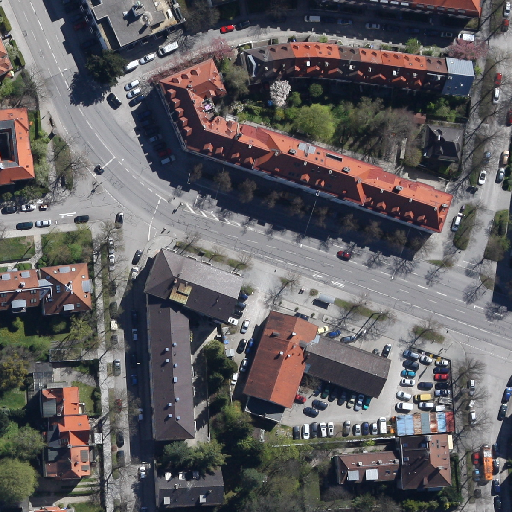
Referring expression: car driving on the road